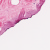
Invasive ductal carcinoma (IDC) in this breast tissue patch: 0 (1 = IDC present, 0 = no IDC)